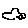
Label: car